Question: Given the schedule below, what is the maximum total time (in minutes) a person can spend in lectures? All time nodes are integer multiples of 10 minutes.
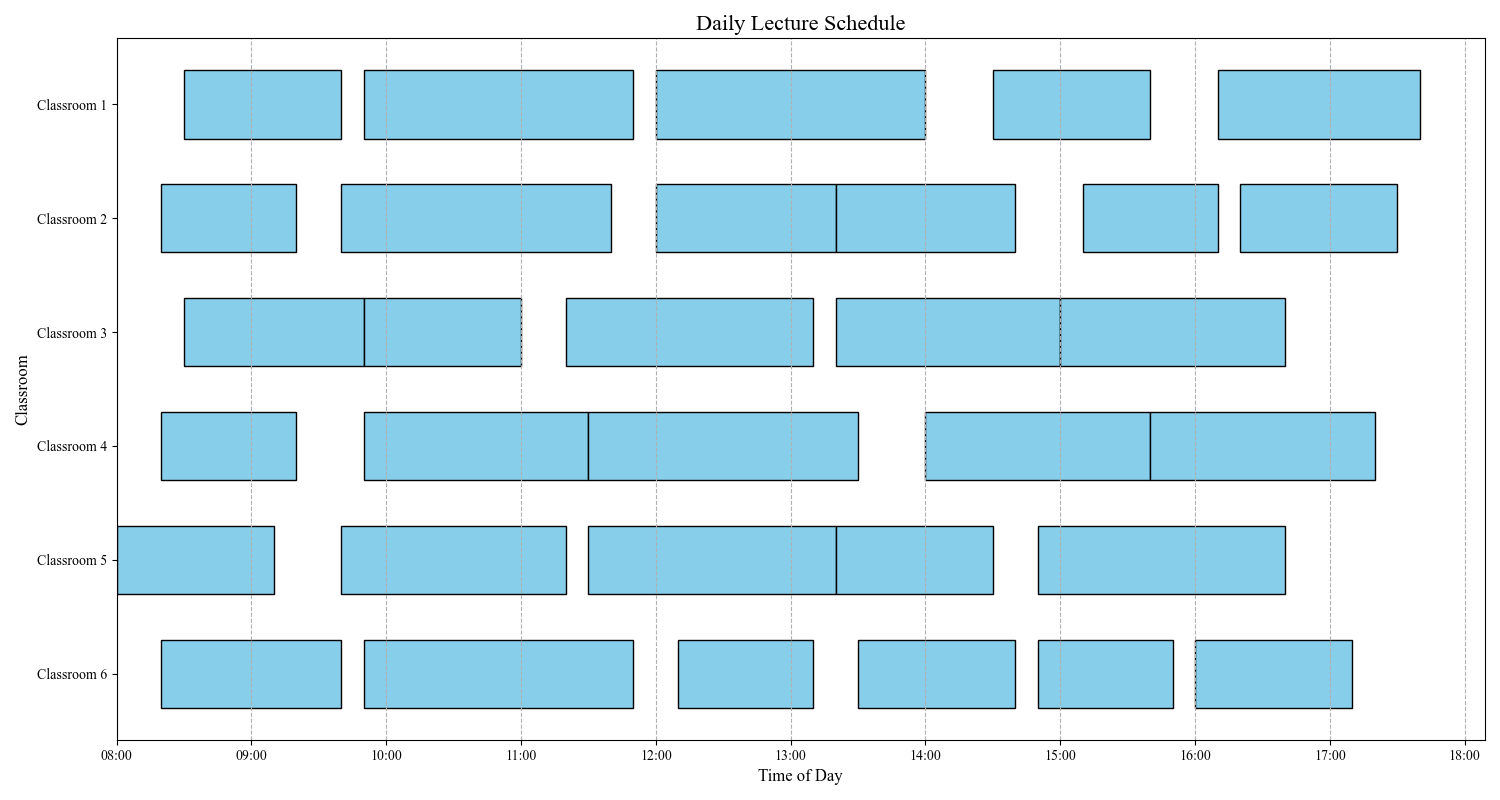
Answer: 540